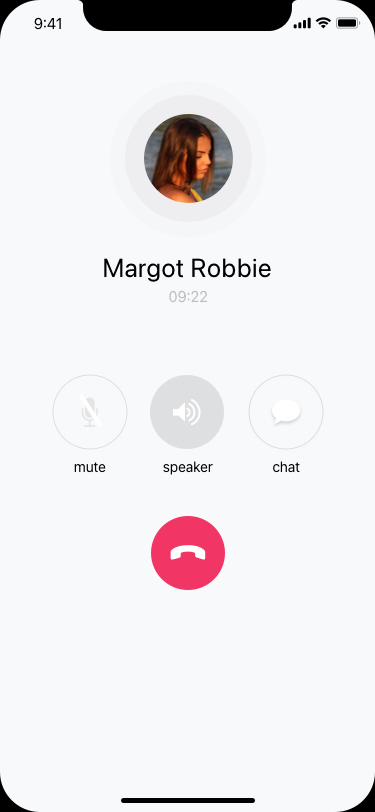
Text in this UI design:
Margot Robbie
09:22
chat
mute
speaker